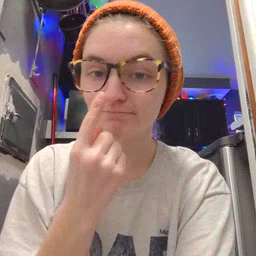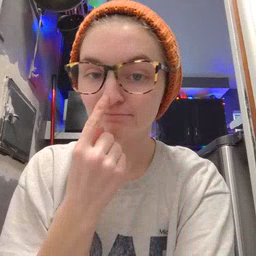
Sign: nose